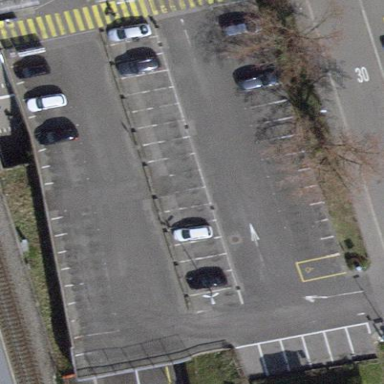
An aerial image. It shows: Parking area with asphalt surface.